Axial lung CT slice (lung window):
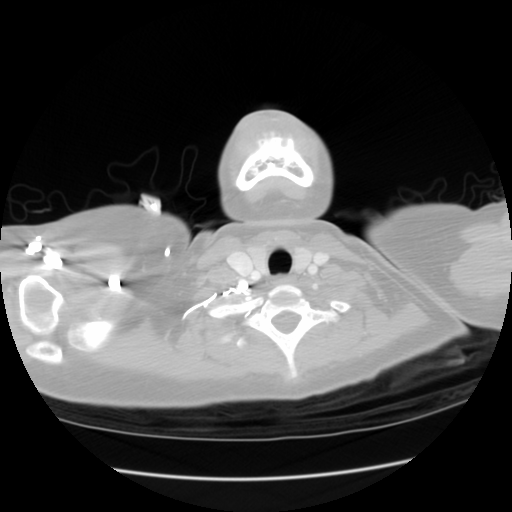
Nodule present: no